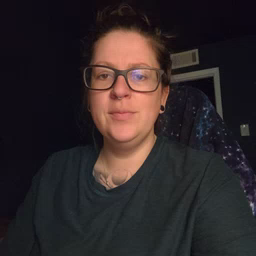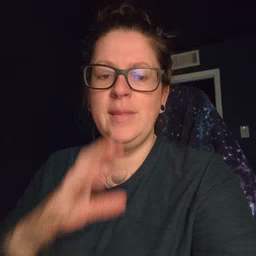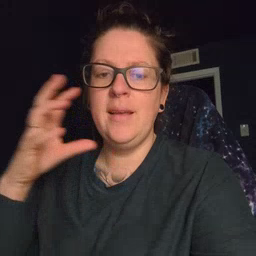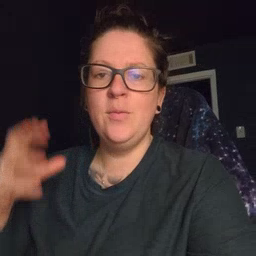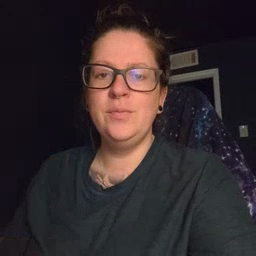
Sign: cloud